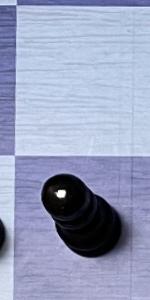
Label: Pawn_Black